Question: I'm displaying a list of '<dl>' tags tags in my page. I'd like for the '<dd>' tags to not wrap when their content is long enough to go beyond the height of the '<dt>'.
What css will prevent this from happening?

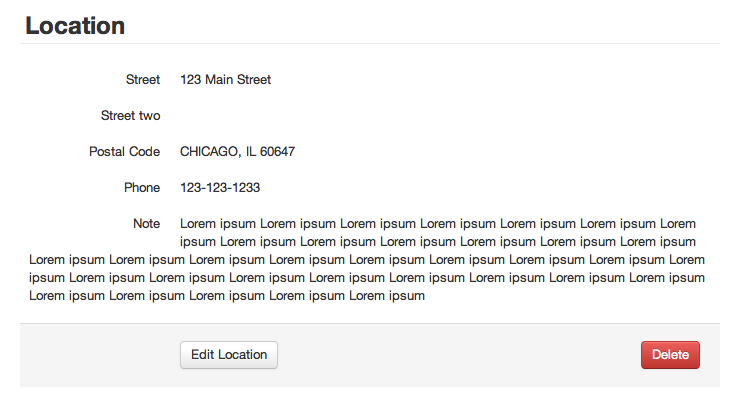
Answer: I'd use 'margin-left' on the '<dd>' equal to the width of the '<dt>'.